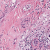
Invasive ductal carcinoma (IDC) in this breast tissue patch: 0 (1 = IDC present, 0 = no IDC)